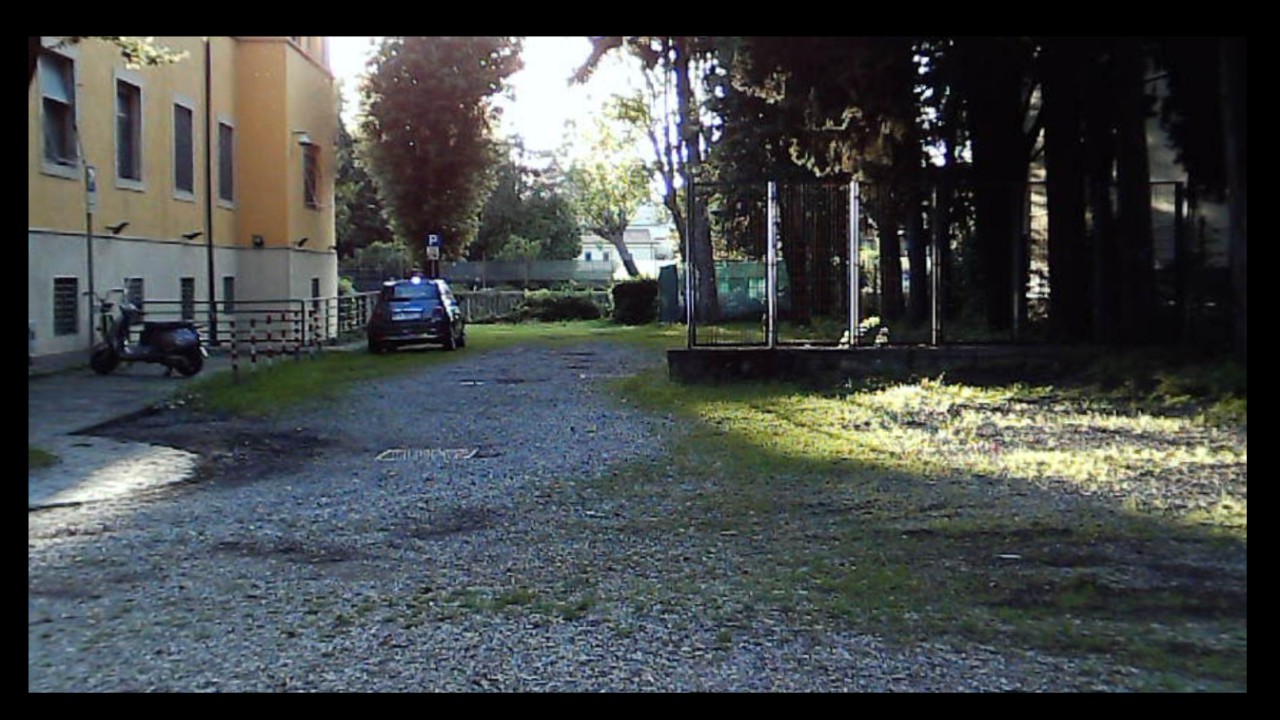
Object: Betafpv air75